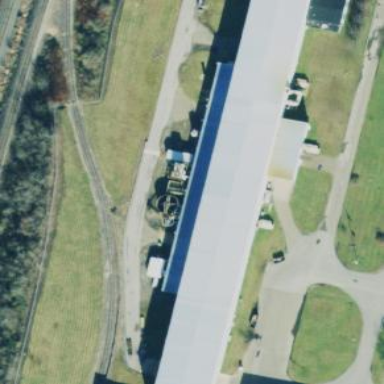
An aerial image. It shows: Industrial building.